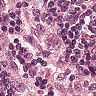
Metastatic tissue present: no